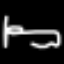
Label: bed